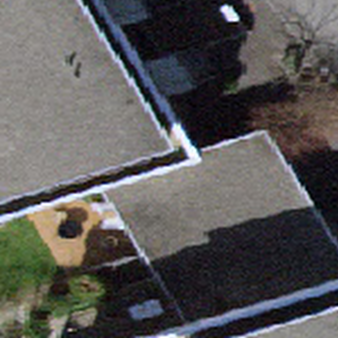
Label: other